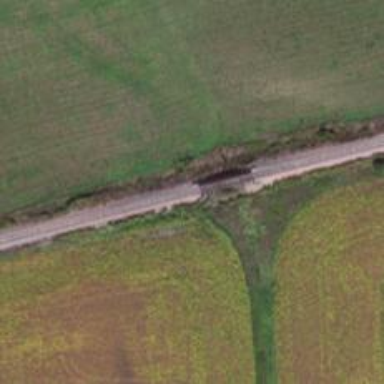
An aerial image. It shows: Railway bridge.